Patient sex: F
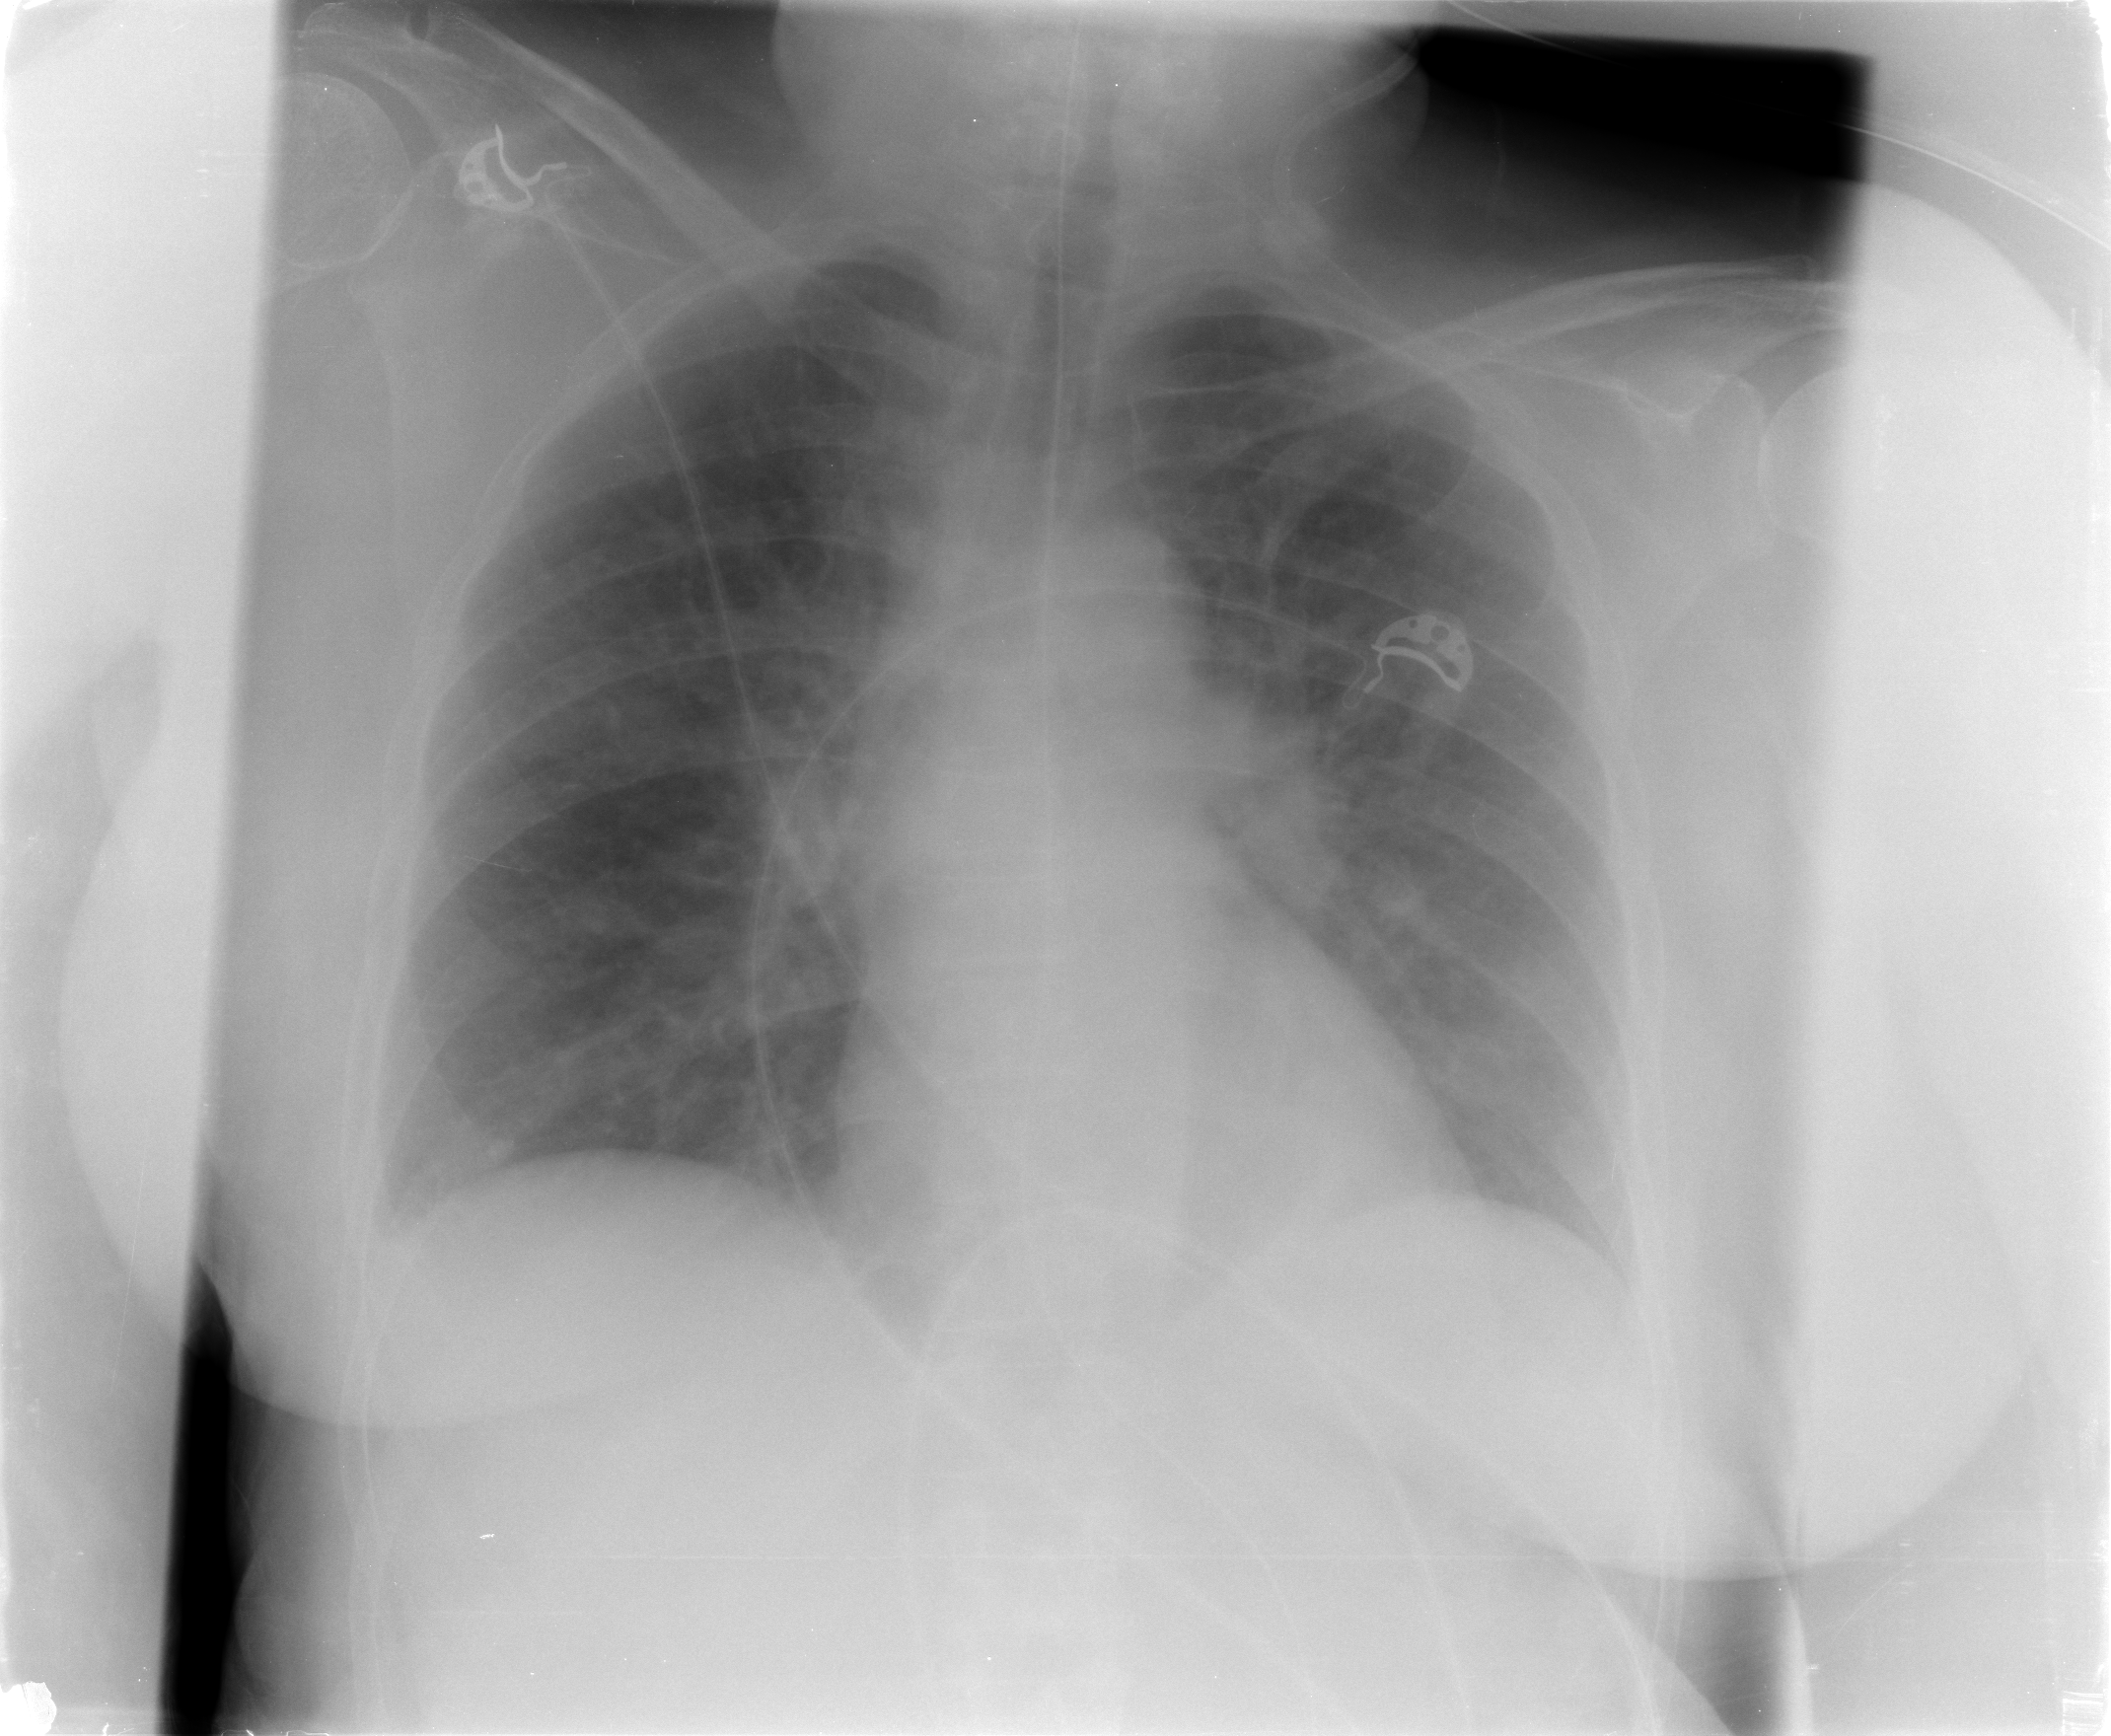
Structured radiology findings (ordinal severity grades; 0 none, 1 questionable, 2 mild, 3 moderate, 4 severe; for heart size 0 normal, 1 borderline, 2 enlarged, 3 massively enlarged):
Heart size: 0
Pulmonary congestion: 2
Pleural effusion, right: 0
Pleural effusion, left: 0
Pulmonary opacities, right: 0
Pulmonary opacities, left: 0
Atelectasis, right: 1
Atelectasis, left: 1